Field crop: maize
Growth stage: 2
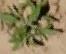
Species: atriplex